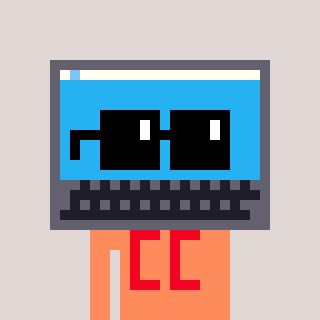
a pixel art character with square black sunglasses, a laptop-shaped head and a peachy-colored body on a warm background